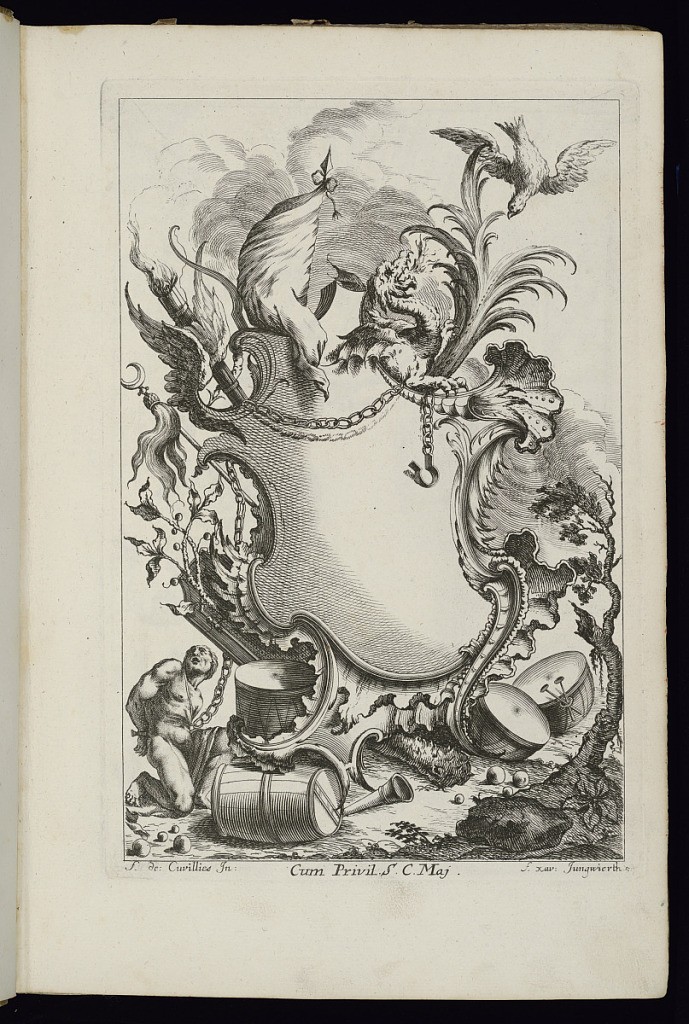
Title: Cartouche with Chained Figure
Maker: François de Cuvilliés the Elder, Belgian, 1695 - 1768
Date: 1738
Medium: Etching and engraving on laid paper
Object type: Bound print
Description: Blank cartouche framed by eagle, flag, dragon, fantastic plants, chains, chained figure, drums.